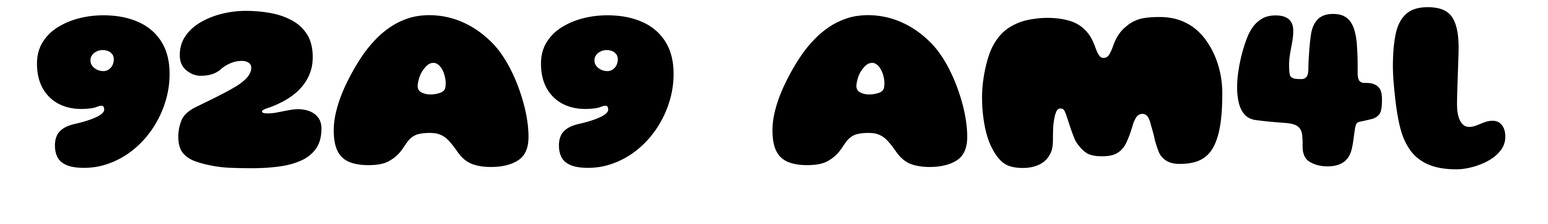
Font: Gluten_Black